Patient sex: F
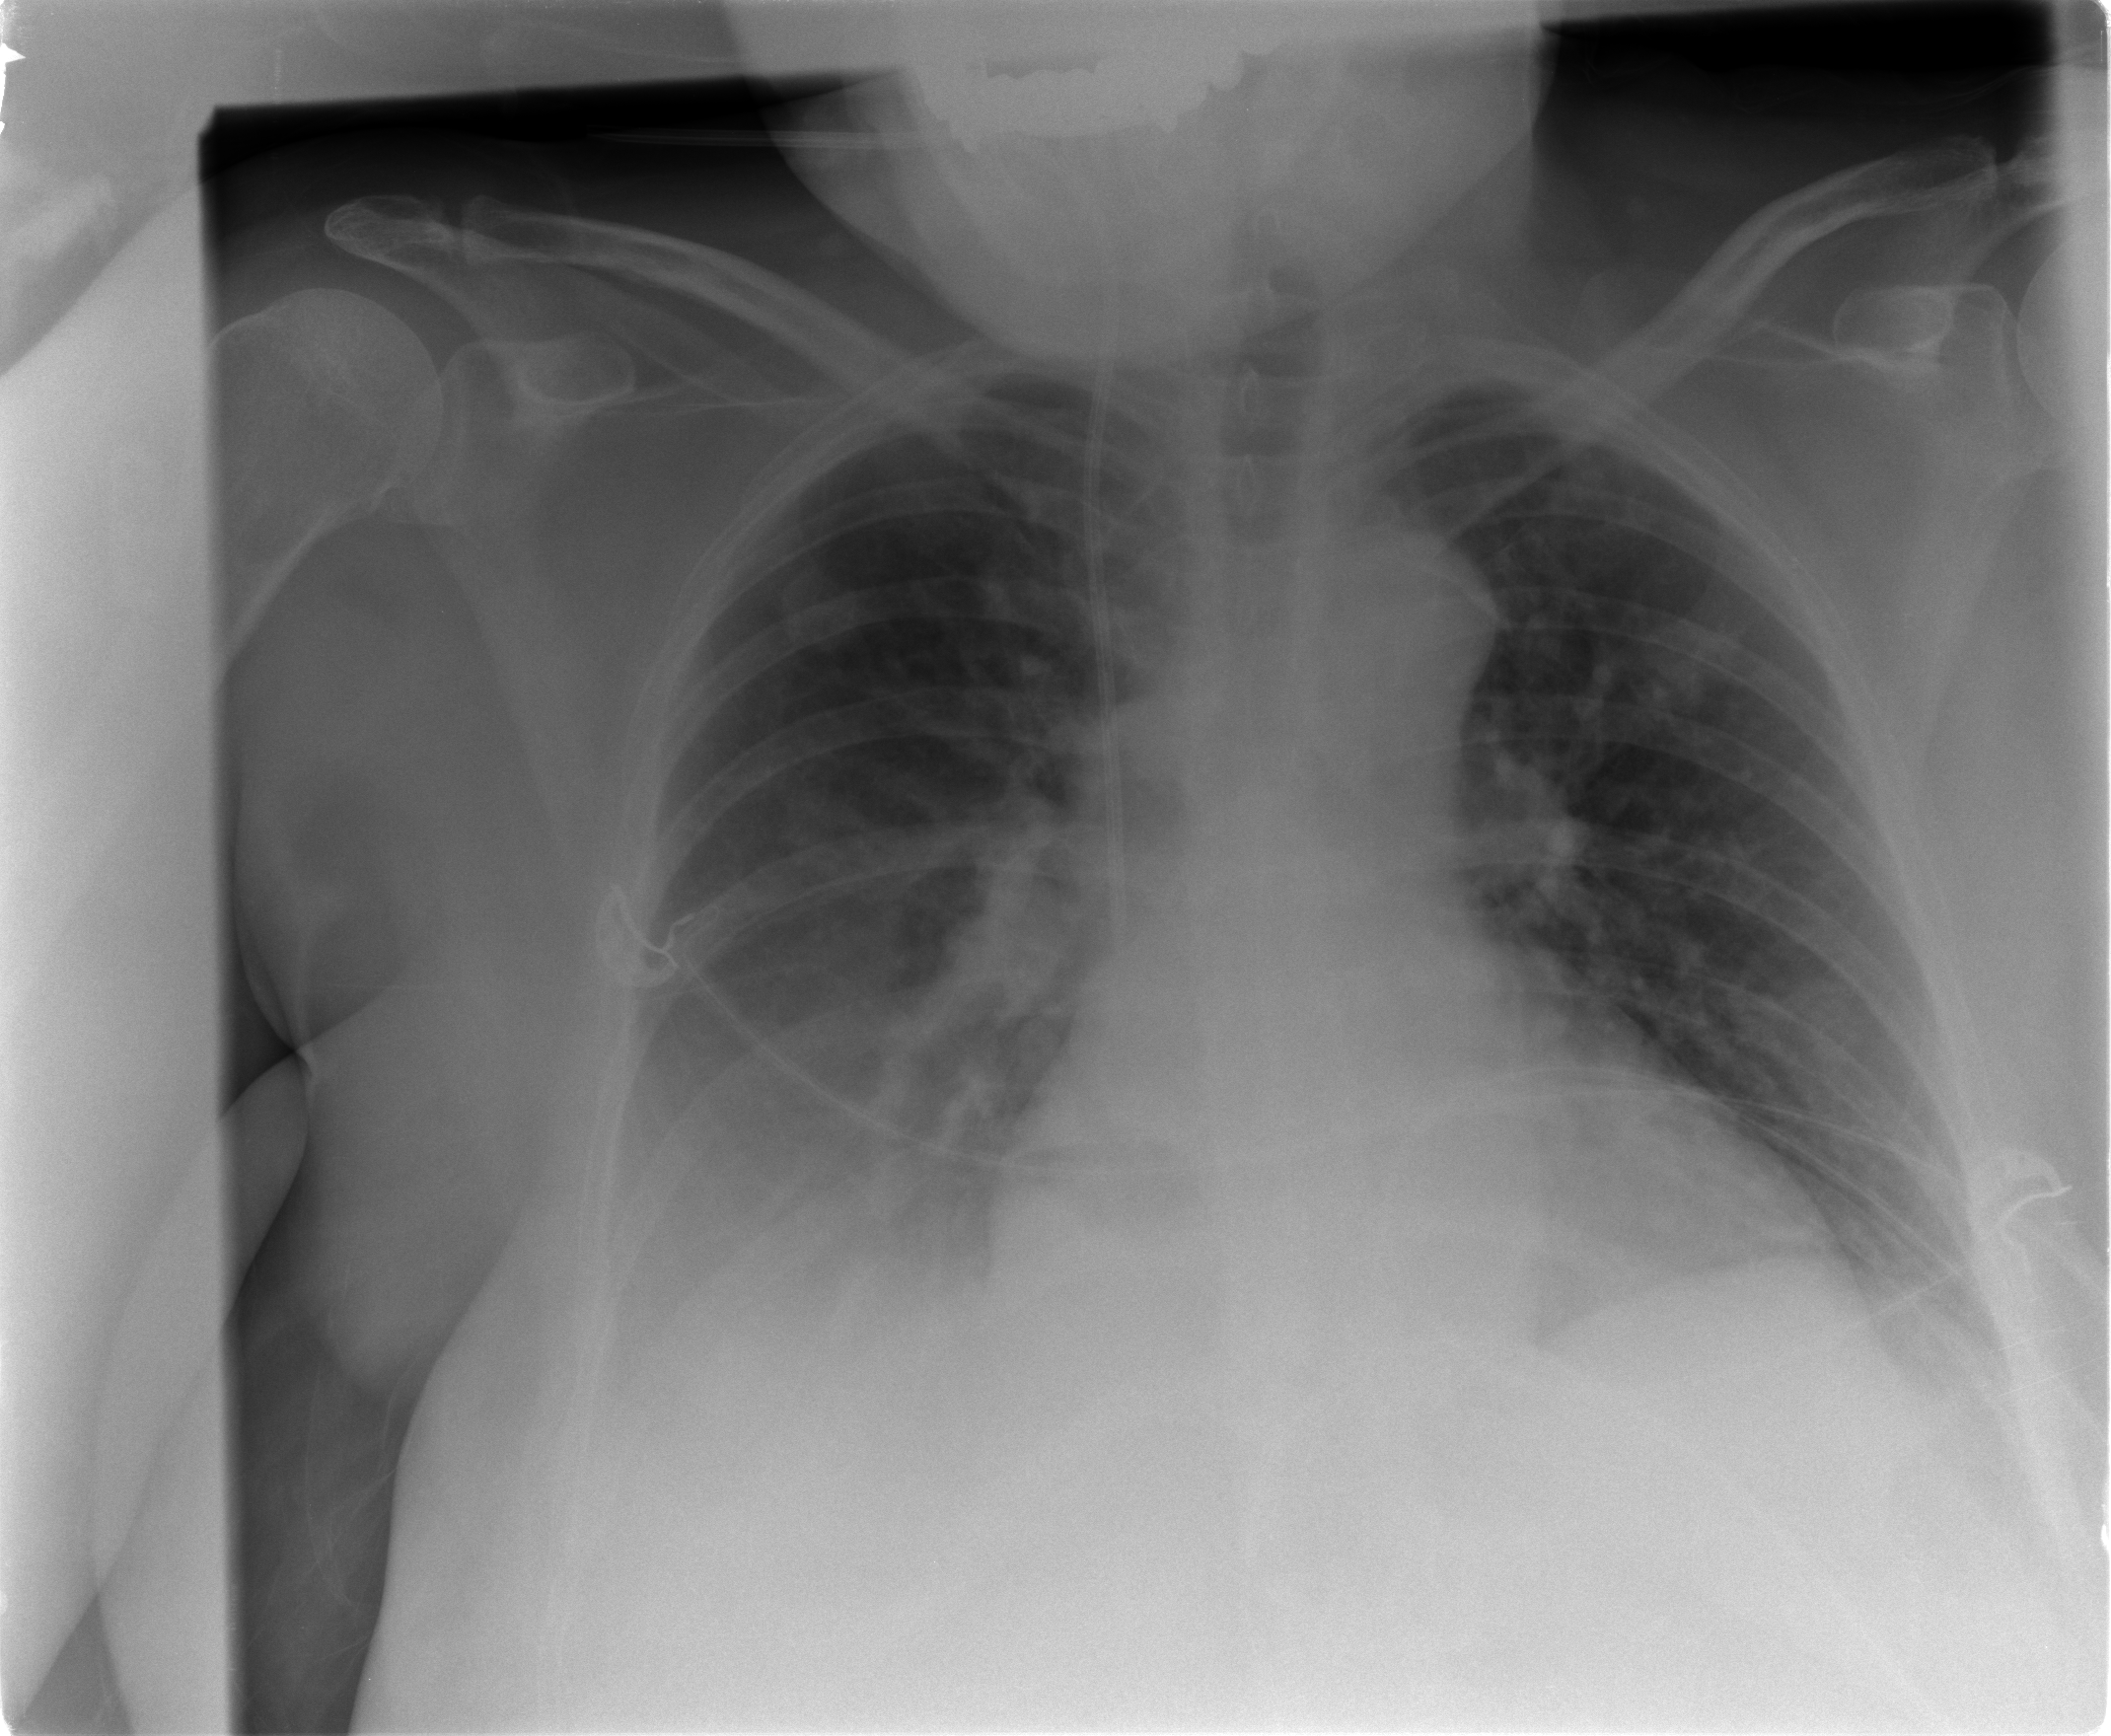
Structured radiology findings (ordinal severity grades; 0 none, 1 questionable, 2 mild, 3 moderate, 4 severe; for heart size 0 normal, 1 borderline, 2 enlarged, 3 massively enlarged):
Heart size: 2
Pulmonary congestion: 2
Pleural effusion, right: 3
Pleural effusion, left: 2
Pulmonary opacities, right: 0
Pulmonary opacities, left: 0
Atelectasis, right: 2
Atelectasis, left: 2